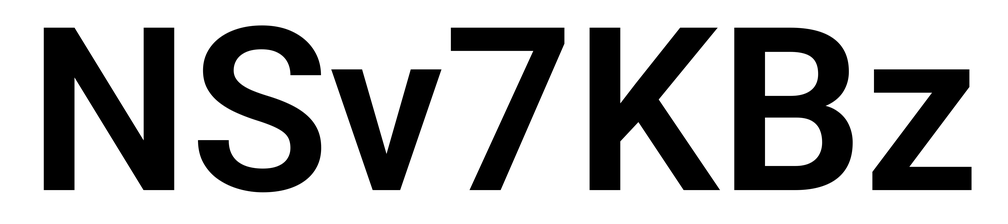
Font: Roboto_SemiBold